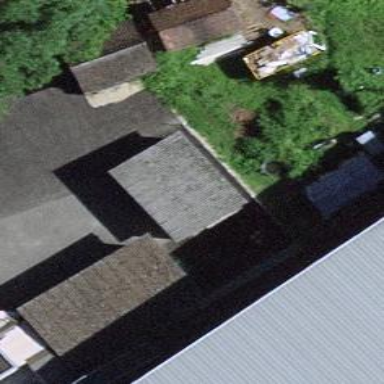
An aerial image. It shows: View of roof of building.